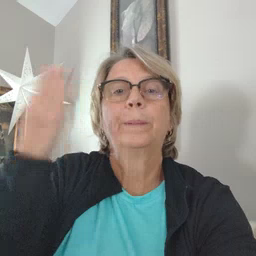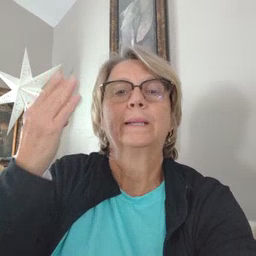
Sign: open